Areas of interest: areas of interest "Sport and cultural"
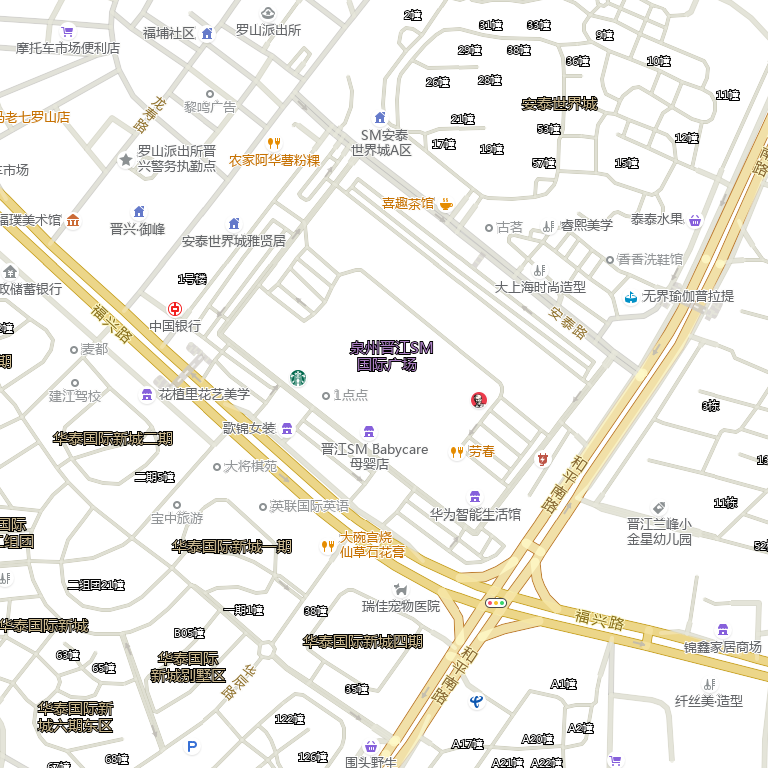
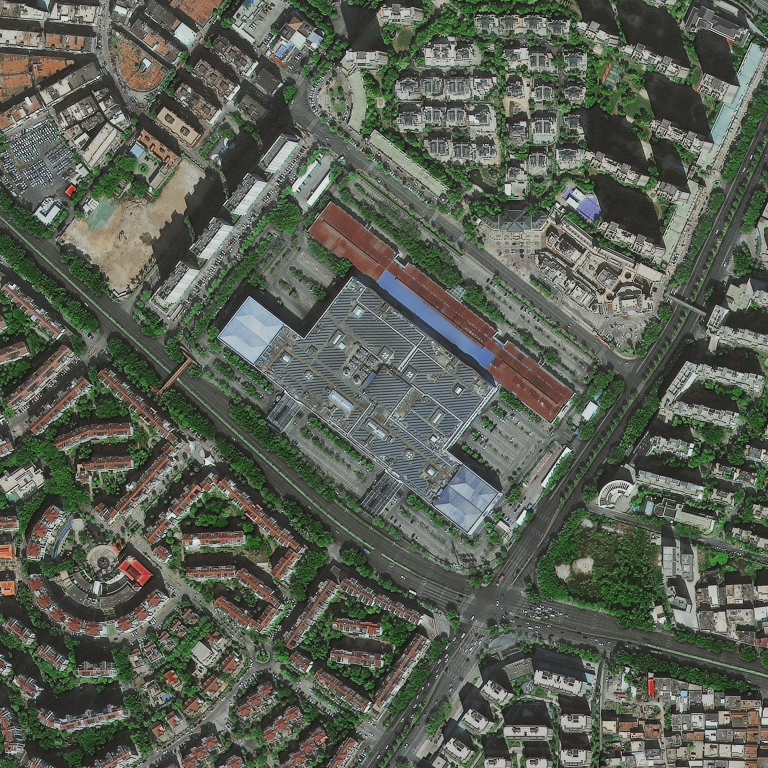